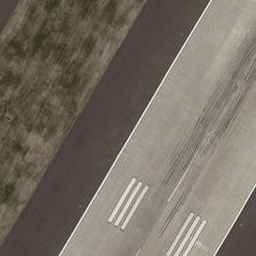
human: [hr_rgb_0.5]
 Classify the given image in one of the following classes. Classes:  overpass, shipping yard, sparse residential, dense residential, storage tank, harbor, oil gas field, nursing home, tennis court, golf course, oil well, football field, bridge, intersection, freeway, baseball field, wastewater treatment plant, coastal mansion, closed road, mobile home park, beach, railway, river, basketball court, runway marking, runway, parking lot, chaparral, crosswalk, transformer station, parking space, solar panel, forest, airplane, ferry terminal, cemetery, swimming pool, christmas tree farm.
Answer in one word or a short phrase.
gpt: runway